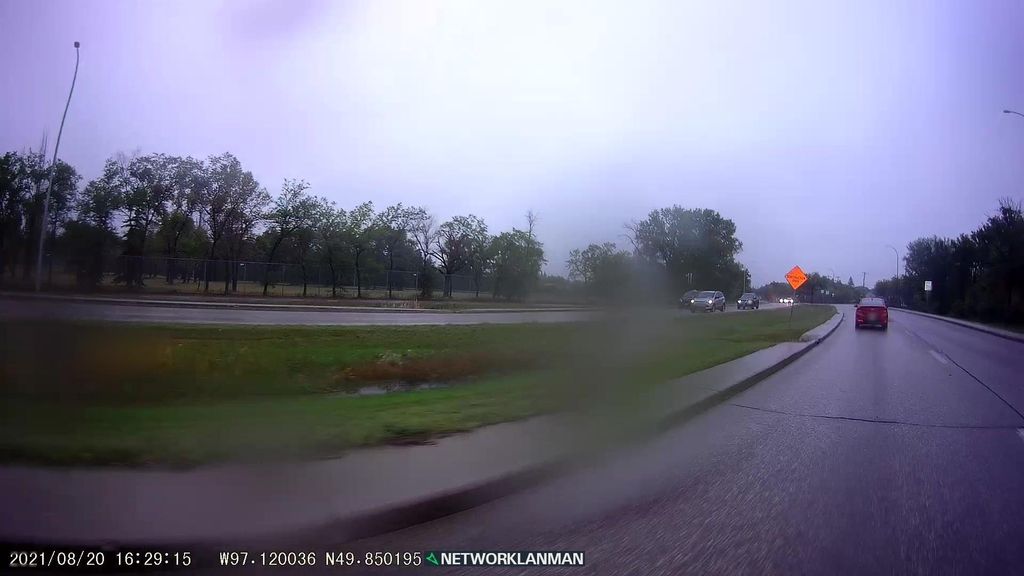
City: winnipeg